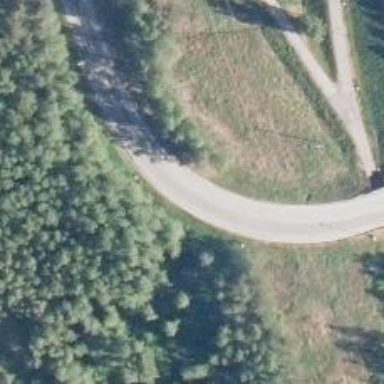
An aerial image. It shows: Asphalt road with secondary link functionality. The road is classified as tertiary.